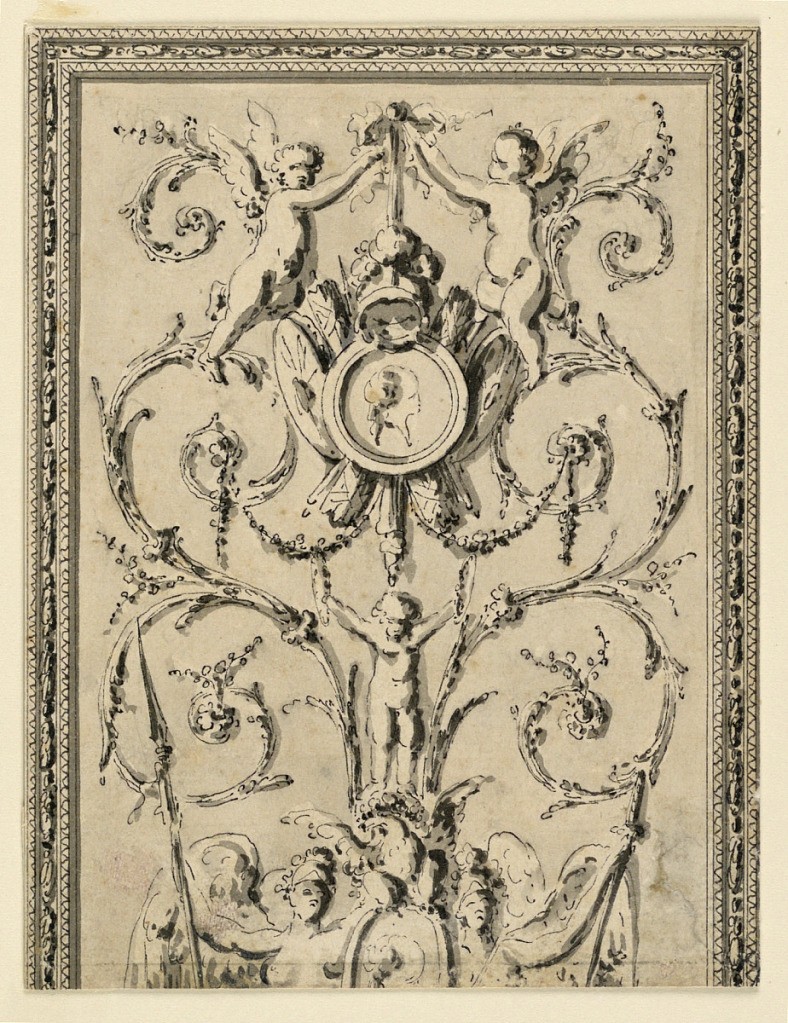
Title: Design for a Panel
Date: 1780
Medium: Pen and Chinese ink, brush and watercolor on paper
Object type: Drawing
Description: Two putti suspend a trophy of arms from a bracket on top.